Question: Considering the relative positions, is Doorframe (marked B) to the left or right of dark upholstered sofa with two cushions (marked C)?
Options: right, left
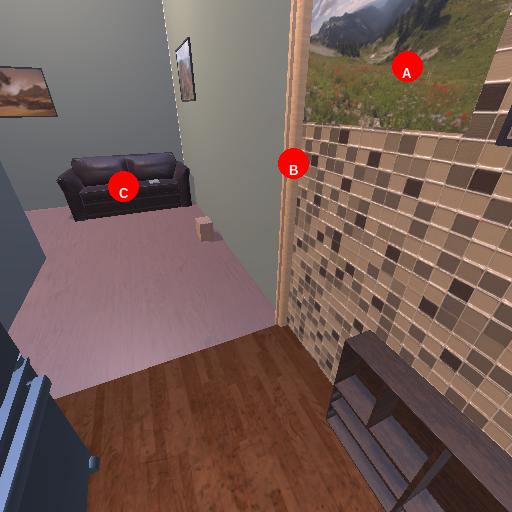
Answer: right